Question: I've got a program that calculates the approximation of an arcsin value based on Taylor's series.

My friend and I have come up with an algorithm which has been able to return the almost "right" values, but I don't think we've done it very crisply. Take a look:
'''
double my_asin(double x)
{
double a = 0;
int i = 0;
double sum = 0;
a = x;
for(i = 1; i < 23500; i++)
{
sum += a;
a = next(a, x, i);
}
}
double next(double a, double x, int i)
{
return a*((my_pow(2*i-1, 2)) / ((2*i)*(2*i+1)*my_pow(x, 2)));
}
'''
I checked if my_pow works correctly so there's no need for me to post it here as well. Basically I want the loop to end once the difference between the current and next term is more or equal to my EPSILON (0.00001), which is the precision I'm using when calculating a square root.
---
This is how I would like it to work:
'''
while(my_abs(prev_term - next_term) >= EPSILON)
'''
But the function is dependent on , so I guess I'd have to increment it in the while statement too. Any ideas how I should go about doing this?
---
Example output for -1:
'''
$ -1.5675516116e+00
'''
Instead of:
'''
$ -1.5707963268e+00
'''
---
Thanks so much guys.
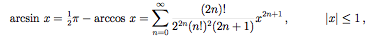
Answer: Issues with your code and question include:
1. Your image file showing the Taylor series for arcsin has two errors: There is a minus sign on the x5 term instead of a plus sign, and the power of x is shown as xn but should be x2n+1.
2. The x factor in the terms of the Taylor series for arcsin increases by x2 in each term, but your formula a*((my_pow(2*i-1, 2)) / ((2*i)*(2*i+1)*my_pow(x, 2))) divides by x2 in each term. This does not matter for the particular value -1 you ask about, but it will produce wrong results for other values, except 1.
3. You ask how to end the loop once the difference in terms is "more or equal to" your epsilon, but, for most values of x, you actually want less than (or, conversely, you want to continue, not end, while the difference is greater than or equal to, as you show in code).
4. The Taylor series is a poor way to evaluate functions because its error increases as you get farther from the point around which the series is centered. Most math library implementations of functions like this use a minimax series or something related to it.
5. Evaluating the series from low-order terms to high-order terms causes you to add larger values first, then smaller values later. Due to the nature of floating-point arithmetic, this means that accuracy from the smaller terms is lost, because it is "pushed out" of the width of the floating-point format by the larger values. This effect will limit how accurate any result can be.
6. Finally, to get directly to your question, the way you have structured the code, you directly update a, so you never have both the previous term and the next term at the same time. Instead, create another double b so that you have an object b for a previous term and an object a for the current term, as shown below.
Example:
'''
double a = x, b, sum = a;
int i = 0;
do
{
b = a;
a = next(a, x, ++i);
sum += a;
} while (abs(b-a) > threshold);
'''